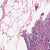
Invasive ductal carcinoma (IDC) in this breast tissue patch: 0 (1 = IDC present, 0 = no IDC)